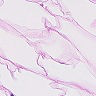
Metastatic tissue present: no